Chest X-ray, PA view. Patient: 26 years old, sex F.
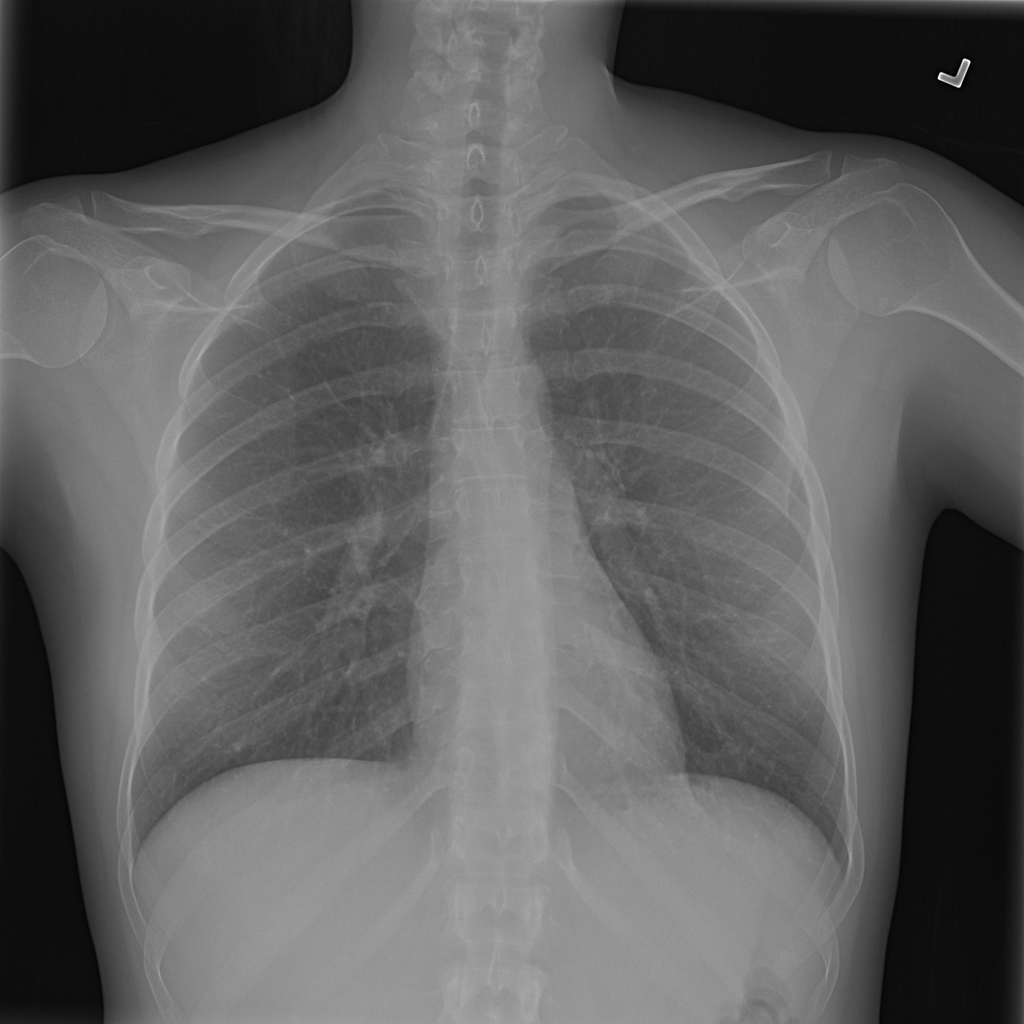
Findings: No Finding